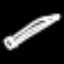
Label: pencil